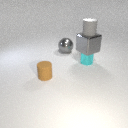
small cyan metal cylinder in front of large gray metal sphere